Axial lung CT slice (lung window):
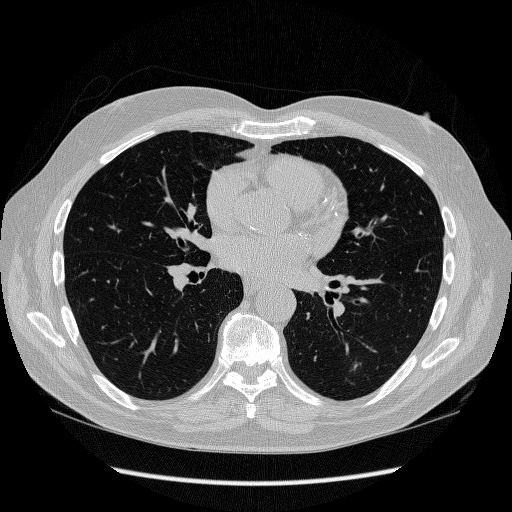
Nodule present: yes
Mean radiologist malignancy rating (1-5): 3.333